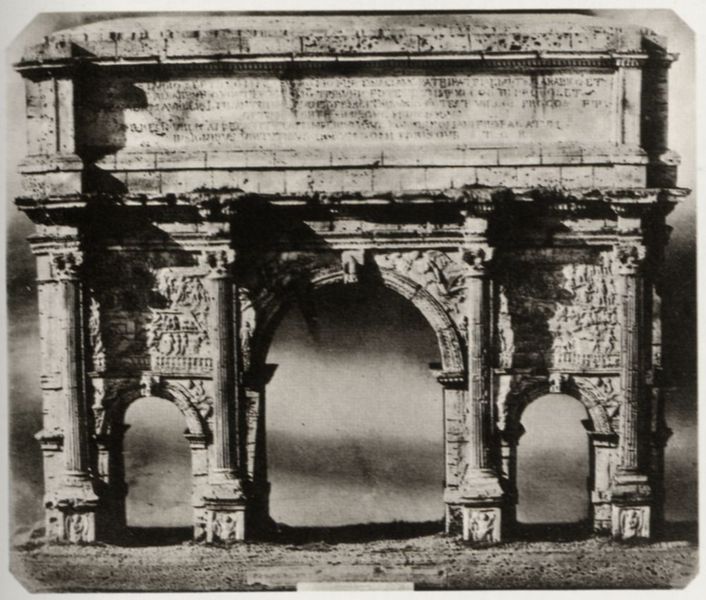
Titel: Der Triumphbogen des Septimius Severus, phelloplastische Arbeit von May zu Rom. 18. Jahrhundert (Liegnitz)
Künstler: Ludwig Belitski
Standort: Berlin
Institution: Hochschule der Künste, Hochschulbibliothek
Schlagwörter: dunkel, schatten, weiß, menschen, braun, grau, licht, marmor, pfeiler, schmuck, schwarz, säule, säulen, tiere, ornament, alt, architektur, sockel, stein, drei, engel, skulptur, relief, schrift, modell, bogen, rundbogen, tafel, inschrift, durchgang, plastik, tor, foto, fotografie, photographie, bögen, eingang, ruine, antike, buch, torbogen, schwarz weiss, text, sieg, architrav, kapitelle, rom, kapitell, photo, fries, portal, römer, schlussstein, tore, sims, gesims, sarg, grab, antik, griechisch, rundbögen, museum, korinthisch, miniatur, abbildung, römisch, siegestor, abbildungen, triumpfbogen, triumphbogen, attika, durchfahrt, gänge, fundament, agraphe, freis, korinthia, architekturfotografie, intervall, antiqua, fotographie, kork, ogen, chichi, korkmodell, rundbogenb, schmal breit schmal, siegesbogen, titusbogen, römischer triumphbogen, hauptbogen